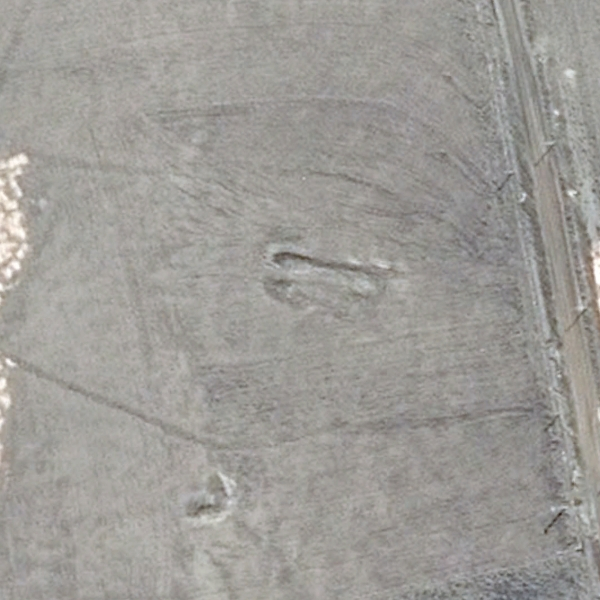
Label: BareLand